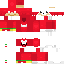
A female human skin with medium skin, wearing brown long hair dressed in a red hoodie and red pants, featuring a closed mouth.